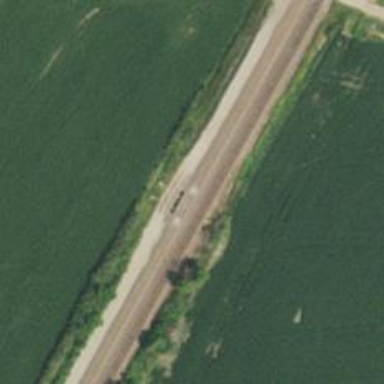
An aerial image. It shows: Railway track.